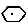
Label: hexagon